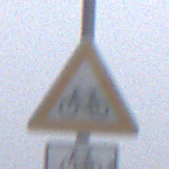
Verkehrszeichen: RadverkehrRechts
Zusatzzeichen unten: RichtungsangabeDurchPfeile9
Umgebung: Outdoor, RoadRail
Tageszeit: MorningAfternoon
Wetter: Overcast
Licht: Natural
Jahreszeit: NotSpecified
Kontrast: LowContrast